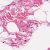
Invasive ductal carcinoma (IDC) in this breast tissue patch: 0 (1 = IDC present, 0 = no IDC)